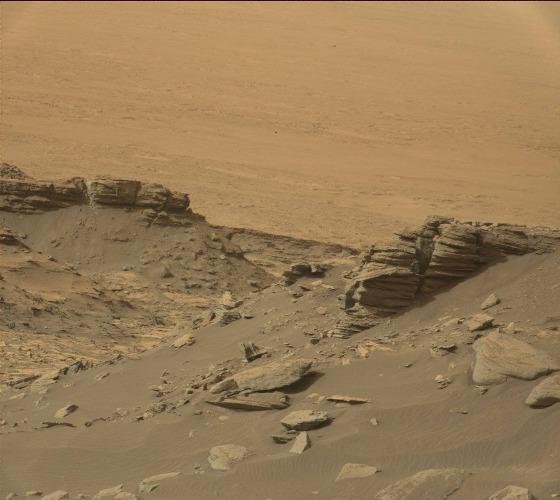
Terrain classes present: Bedrock, Gravel / Sand / Soil, Rock, Shadow